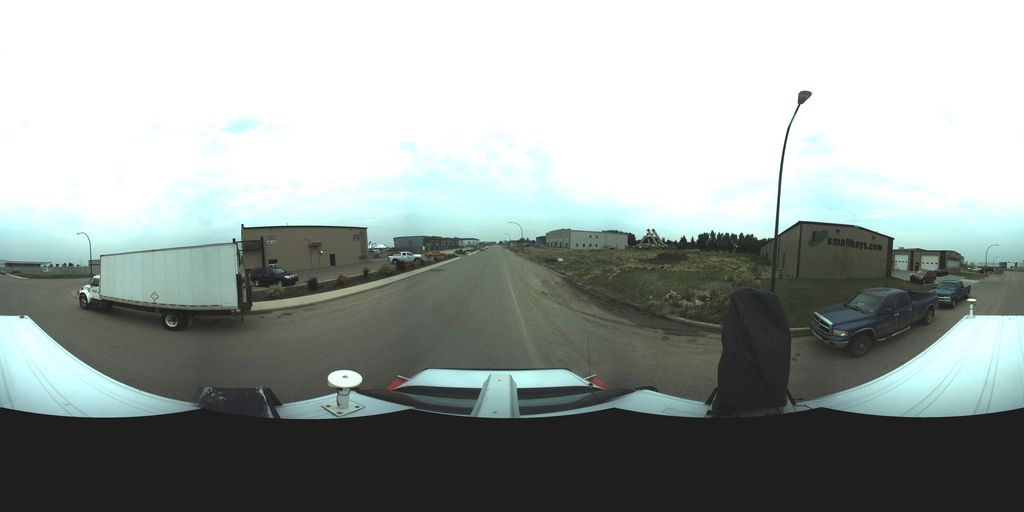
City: saskatoon